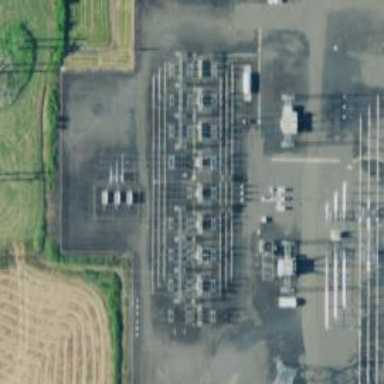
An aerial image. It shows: Outdoor power switch.